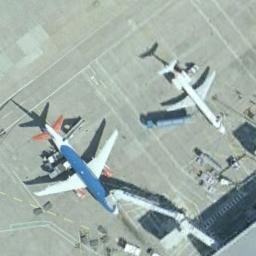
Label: airplane